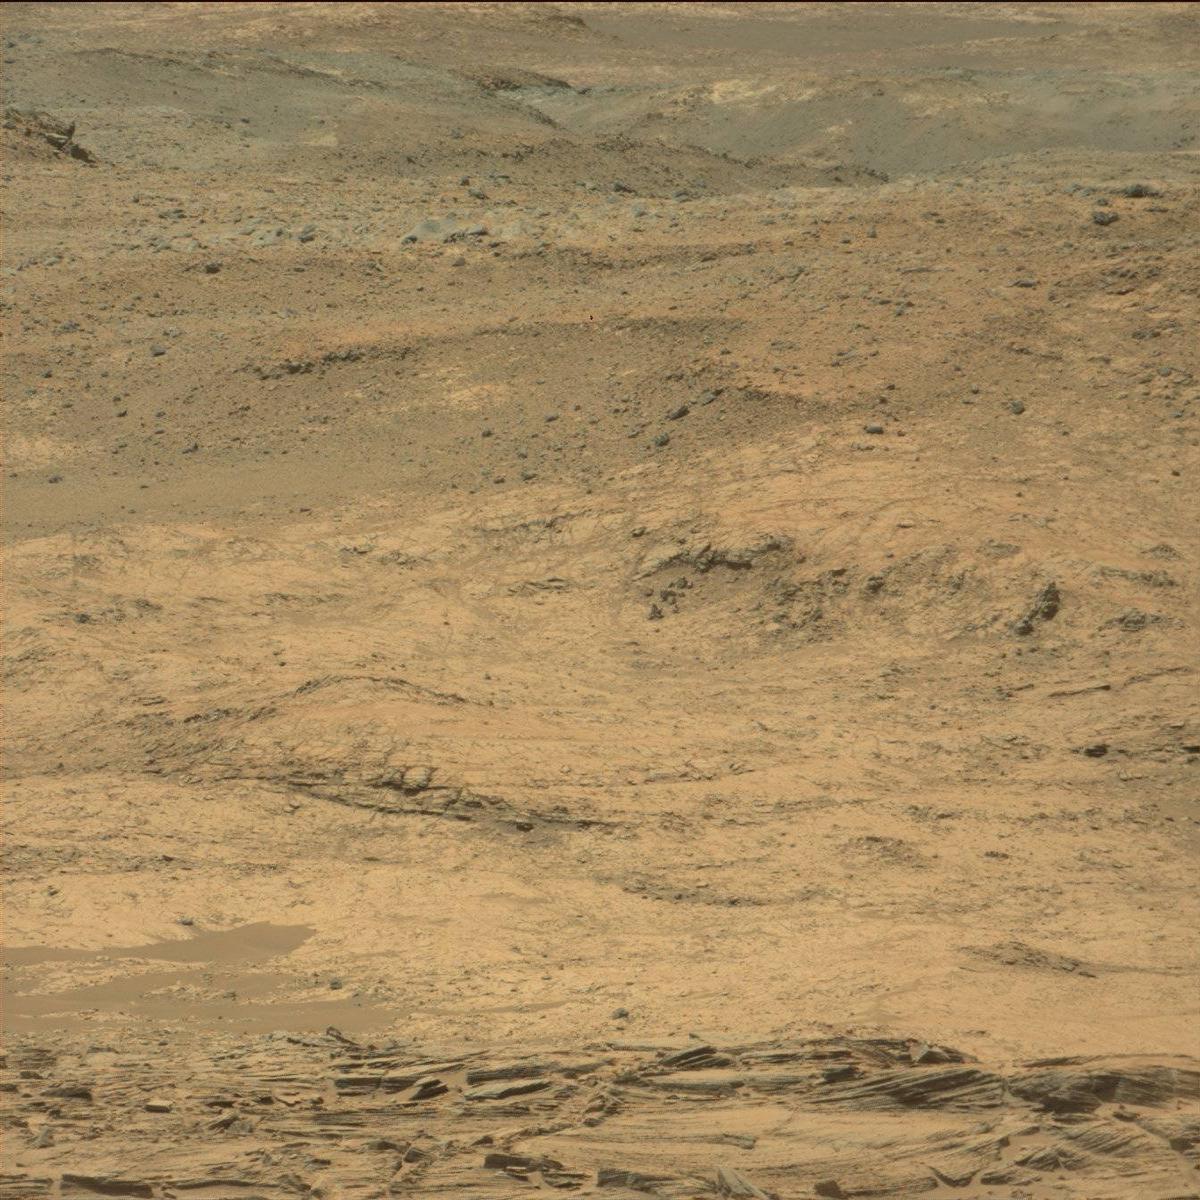
Terrain classes present: Bedrock, Sand / Soil